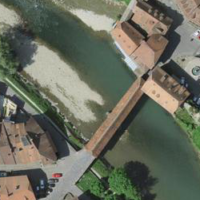
EUNIS habitat code: 15
Species observed at this site:
Corvus corone
Anas platyrhynchos
Macroglossum stellatarum
Urtica dioica
Passer domesticus
Cymbalaria muralis
Coloeus monedula
Ptyonoprogne rupestris
Vespula germanica
Asplenium trichomanes
Phylloscopus collybita
Lysimachia nummularia
Larus michahellis
Milvus milvus
Pica pica
Motacilla alba
Columba livia
Accipiter nisus
Delichon urbicum